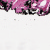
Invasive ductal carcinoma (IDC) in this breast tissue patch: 0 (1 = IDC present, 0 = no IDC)